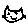
Label: cat